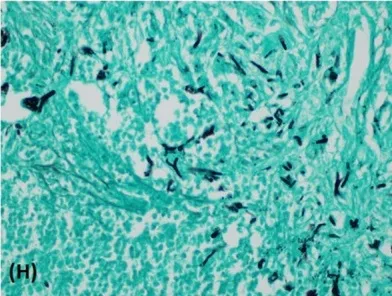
Gomori methenamine-silver stain revealed acutely branching and septated fungal hyphae within the necrotic tissue (x400) (H).
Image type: pathology (methenamine_silver)